Question: On my jsf page at some point I send a message to the growl component.
'''
<p:growl id="growlLong" for="growlLong" showDetail="true" life="10000" sticky="false"/>
'''
Once the 10sec is over, or dismissed by clicking the X, the issue that occurs is the element below the growl is not selectable. By inspecting the components on the page, looks like the actual div stayed there and blocks the content below it.
'''
<?xml version="1.0" encoding="UTF-8"?>
<div class="ui-growl-item">
<div class="ui-growl-icon-close ui-icon ui-icon-closethick" style="display: none;" />
<span class="ui-growl-image ui-growl-image-info" />
<div class="ui-growl-message">
<span class="ui-growl-title">Success!</span>
<p>Configuration successfully saved.</p>
</div>
<div style="clear: both;" />
</div>
'''
So, the question is - how do I make this to go away and keep the content below still usable?

Here is the screenshot of the issue, as seen with "inspect element", blue boxes are existing links, red box is the dismissed growl. Inside the blue box, we can't click the part that is covered by the red box.
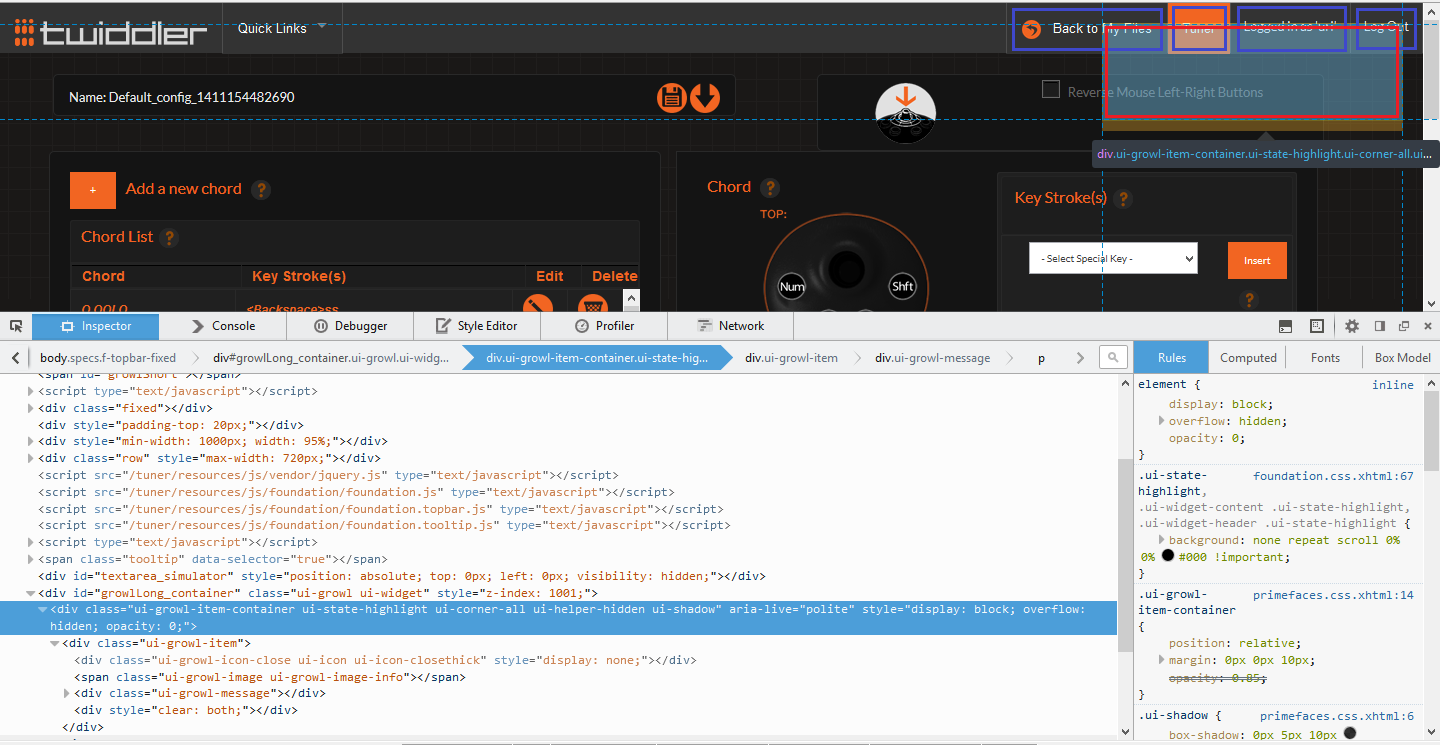
Answer: While the it would be desirable to be able to tell growl to not leave behind the '<div id="growlLong_container">' structure in the DOM, the simple solution is to just select it and remove it using your favorite method to manipulate the DOM.
The ID appears to be the ID you passed to growl: 'id="growlLong"' + "_container". With a DOM ID it is a simple matter of selecting it and removing it.
Yes, it would be nice to be able to get growl to not leave it in there. However, there is a point of diminishing returns vs. the amount of effort you spend trying to find a solution. It appears to be well past the point where you should just use a hack and remove it. Make a note about it, move on. Leave a comment in the code that this is why you are making the DOM manipulation. A possibility rather than removing teh '<div>' is to adjust the 'z-index' such that it is below that of the UI elements. Another possibility is to add 'display:none;' to the style. Obviously, code it such that if the '<div>' is not there nothing goes wrong. Verify that the next use of growl still performs correctly.
Ask on the <URL>. If a way surfaces to make growl not leave something like this in the DOM revisit the code and apply it.
As to removing it, if you have JavaScript available it is as simple as:
'''
document.getElementById("growlLong_container").remove();
'''
To be more specific we really need more information about your code and the environment in which you are running.
'<div>'
Hopefully you will receive an answer which allows the elements to be hidden/removed by growl. However, there does not appear to be one at present.
The following script should wait around checking every 250ms to see if the '<div id="growlLong_container">' has been entered into the DOM. Once the '<div>' has been entered into the DOM, the script will wait 10s. If the '<div>' exists after the 10s it will be removed. The script is a hack. But it should work.
You will need to place it such that it makes it onto the page, either enclosed in tags (as are here), or in a file without the first line:'<script class="code" type="text/javascript">' and the last line: '</script>' removed. If you use a separate file you will need to have it included in a similar manner as you do 'jquery.js', 'foundation.js', 'foundation.topbar.js and foundation.tooltip.js'.
'''
<script class="code" type="text/javascript">
(function () {
"use strict";
const maxGrowlTime = 10000; //In milliseconds
const checkFrequency = 250; //In milliseconds
var intervalTimer=0;
var foundGrowl=false;
function dismissGrowl() {
var growlId;
growlId = document.getElementById("growlLong_container");
if(growlId) {
growlId.parentNode.removeChild(growlId);
}
foundGrowl=false;
setGrowlCheckInterval();
}
function checkForGrowl() {
var growlId;
if(foundGrowl) {
return;
}
growlId = document.getElementById("growlLong_container");
if(growlId) {
foundGrowl=true;
clearInterval(intervalTimer);
setTimeout(dismissGrowl, maxGrowlTime );
}
}
function setGrowlCheckInterval() {
intervalTimer = setInterval(checkForGrowl, checkFrequency );
}
setGrowlCheckInterval();
})();
</script>
'''
My hope is that you find an answer that does not require a hack such as this. However, this should solve your problem, at least to an extent. With the script, the prevention of using those controls will last for at least the entire 10s up to 10.25s even if the user dismisses the growl early. With the two screenshots mentioned in the comments it would probably be possible to change the script such that it detects if the user dismisses the grow and then remove the '<div>' immediately. This would make it more responsive to user input.
This solution assumes that the '<div id="growlLong_container">' does not exist in the DOM prior to your issuing the '<p:growl id="growlLong"' and that it is not needed afterwards. This is very likely because the ID of the dive appears to be composed of the ID you pass the growl.
Mainly, this issue looks like a bug or incompatibility issue between components.